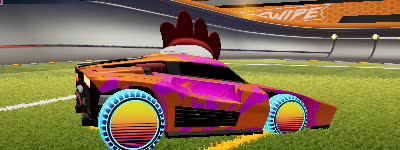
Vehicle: breakout